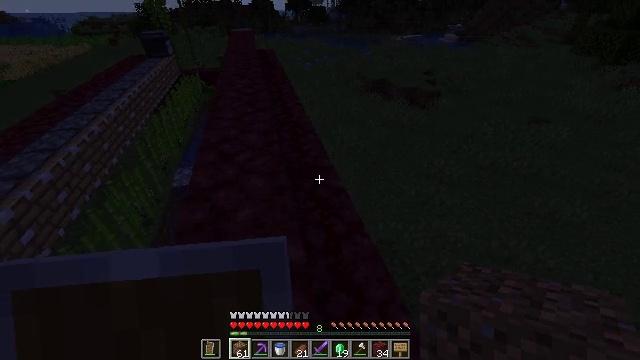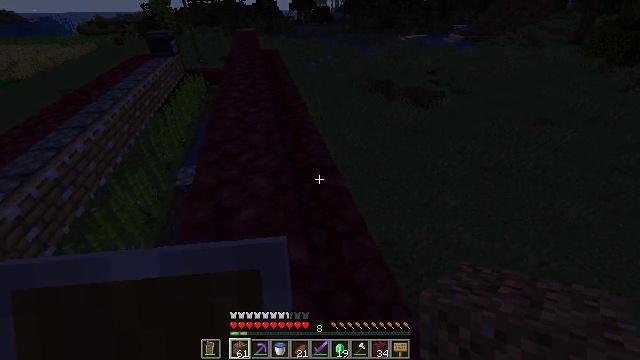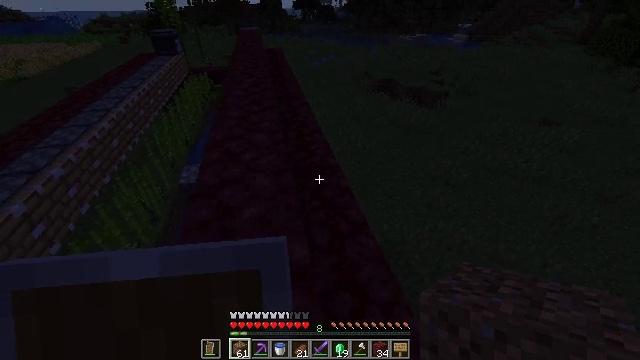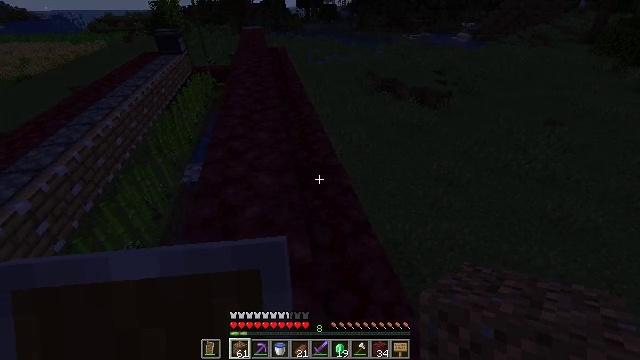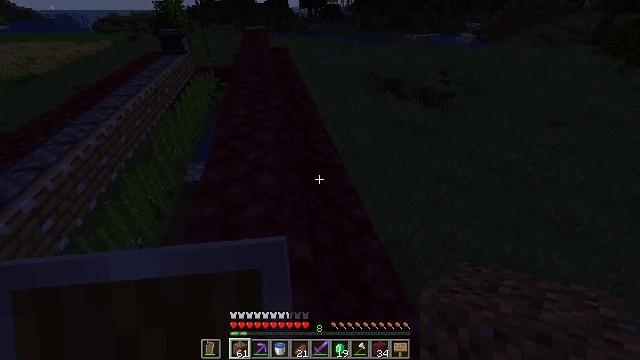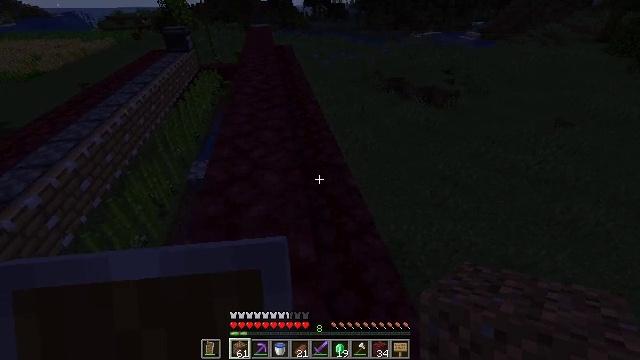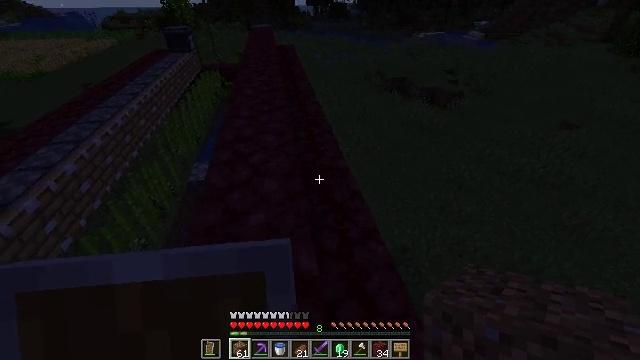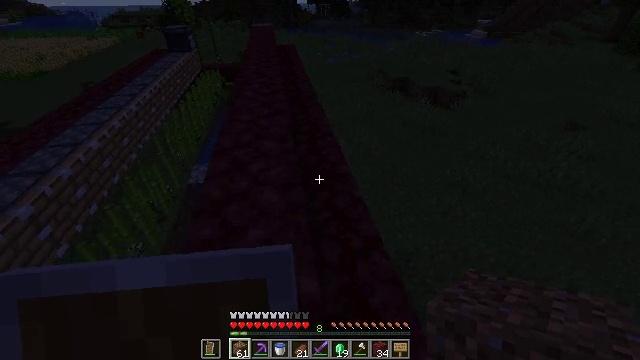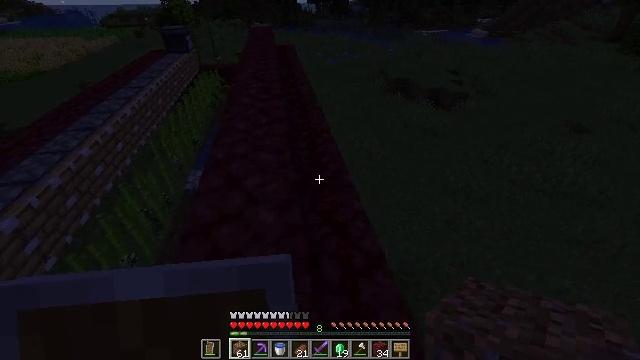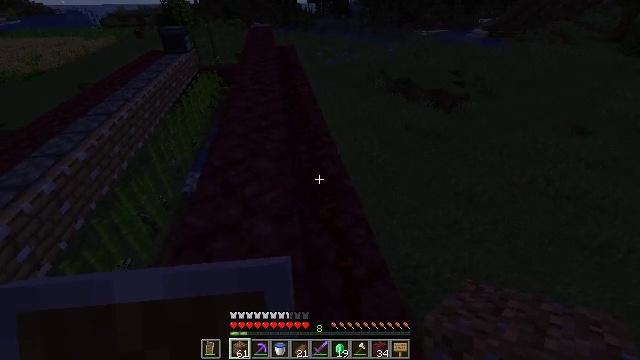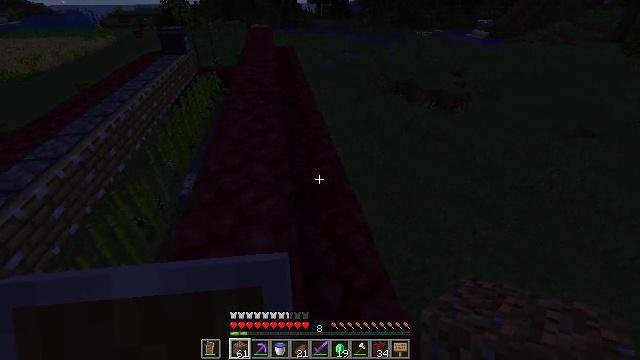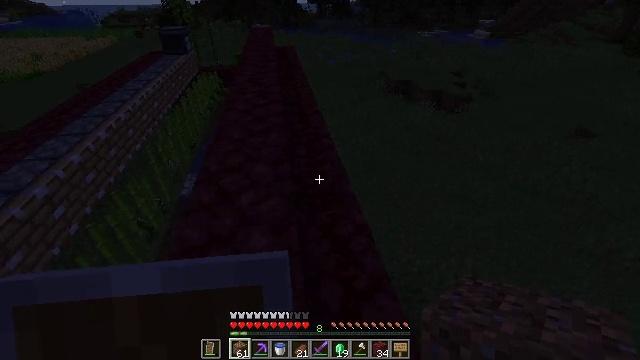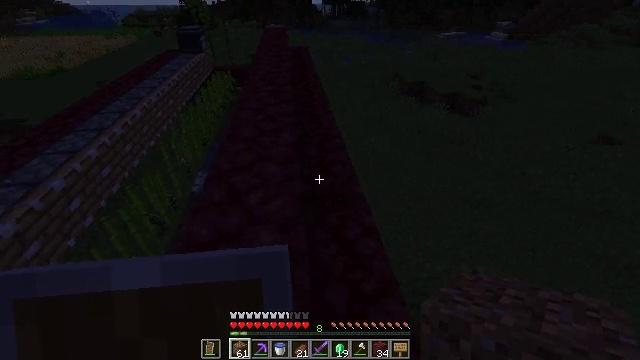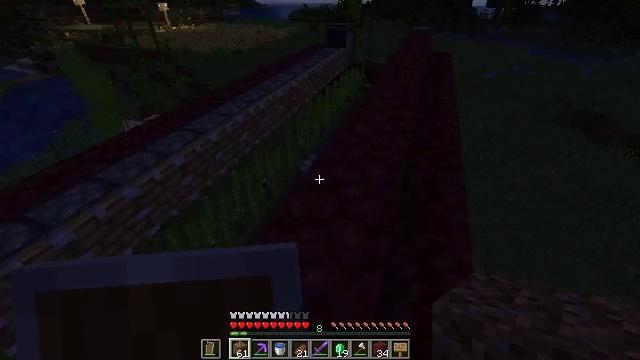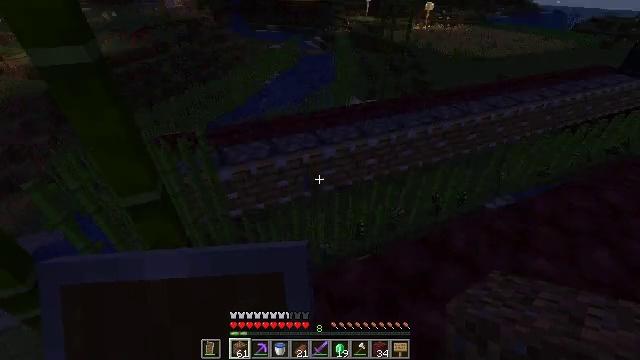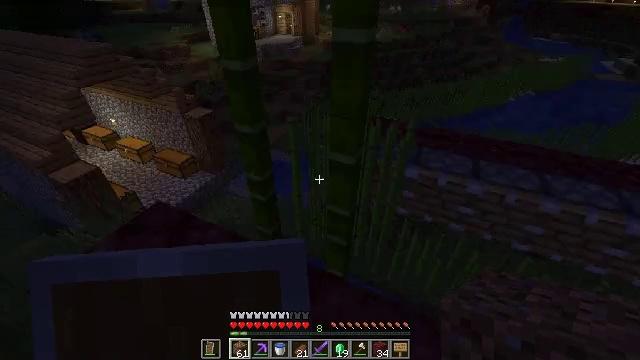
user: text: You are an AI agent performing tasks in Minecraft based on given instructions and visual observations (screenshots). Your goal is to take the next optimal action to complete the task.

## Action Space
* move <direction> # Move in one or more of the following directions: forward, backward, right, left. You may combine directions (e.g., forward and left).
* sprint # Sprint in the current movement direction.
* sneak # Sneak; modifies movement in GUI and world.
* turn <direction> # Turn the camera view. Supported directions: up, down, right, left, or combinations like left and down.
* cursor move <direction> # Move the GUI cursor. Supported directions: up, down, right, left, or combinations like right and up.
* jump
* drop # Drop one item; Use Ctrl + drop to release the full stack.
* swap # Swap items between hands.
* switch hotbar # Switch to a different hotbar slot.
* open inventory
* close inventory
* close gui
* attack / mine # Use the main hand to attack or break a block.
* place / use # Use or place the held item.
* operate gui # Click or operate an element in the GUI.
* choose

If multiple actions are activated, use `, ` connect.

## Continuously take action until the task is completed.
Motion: motion action
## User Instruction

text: Attack bamboo to gather it.
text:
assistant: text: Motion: no_op
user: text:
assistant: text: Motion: no_op
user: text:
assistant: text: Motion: no_op
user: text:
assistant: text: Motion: no_op
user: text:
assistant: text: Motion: move forward
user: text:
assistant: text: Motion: move forward
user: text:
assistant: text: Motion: move forward
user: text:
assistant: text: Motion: move forward
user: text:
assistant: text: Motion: no_op
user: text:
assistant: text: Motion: no_op
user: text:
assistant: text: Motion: no_op
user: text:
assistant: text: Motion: turn left
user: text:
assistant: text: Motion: turn left
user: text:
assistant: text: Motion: turn left
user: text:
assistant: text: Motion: turn left
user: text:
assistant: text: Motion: turn left and down
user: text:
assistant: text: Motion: turn left
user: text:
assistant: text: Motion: turn left and up
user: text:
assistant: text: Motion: turn up
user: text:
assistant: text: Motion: no_op
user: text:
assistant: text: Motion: no_op
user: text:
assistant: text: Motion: turn right
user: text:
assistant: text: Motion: turn left
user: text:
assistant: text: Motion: turn left
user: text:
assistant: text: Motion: move forward
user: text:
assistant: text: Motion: move forward
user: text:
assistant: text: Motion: move forward
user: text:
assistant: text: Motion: no_op
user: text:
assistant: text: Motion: no_op
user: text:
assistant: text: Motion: move forward, turn left